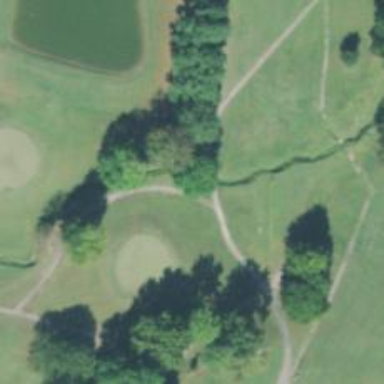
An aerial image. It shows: Path for both roads and golfers.